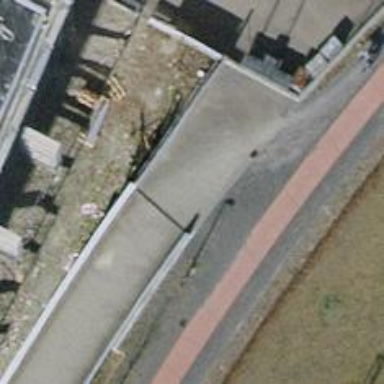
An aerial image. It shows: Paved path.